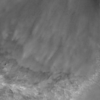
Label: not_dusty